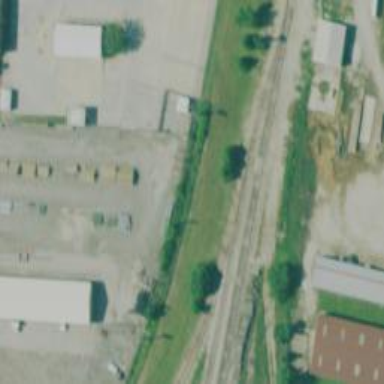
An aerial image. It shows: Railway siding with rails.